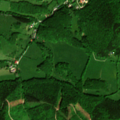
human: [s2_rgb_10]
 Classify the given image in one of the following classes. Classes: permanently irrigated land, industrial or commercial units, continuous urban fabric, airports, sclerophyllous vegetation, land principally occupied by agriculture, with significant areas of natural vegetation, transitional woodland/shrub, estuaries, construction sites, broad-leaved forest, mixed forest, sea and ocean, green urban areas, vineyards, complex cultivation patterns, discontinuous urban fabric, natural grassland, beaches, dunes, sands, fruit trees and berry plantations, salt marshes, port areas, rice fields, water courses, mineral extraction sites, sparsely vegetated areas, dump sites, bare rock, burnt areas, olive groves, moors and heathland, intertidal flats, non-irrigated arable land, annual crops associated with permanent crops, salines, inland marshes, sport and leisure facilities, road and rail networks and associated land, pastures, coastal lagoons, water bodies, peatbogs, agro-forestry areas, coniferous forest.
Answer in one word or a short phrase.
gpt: pastures, broad-leaved forest, mixed forest